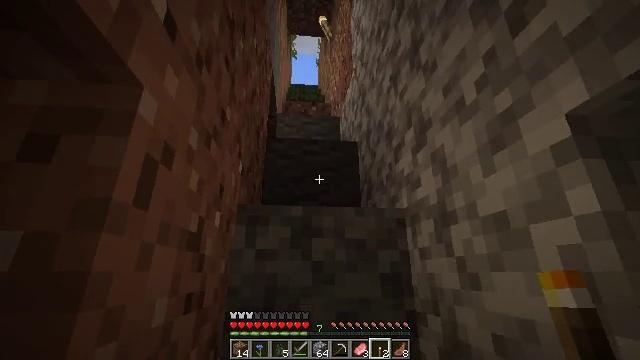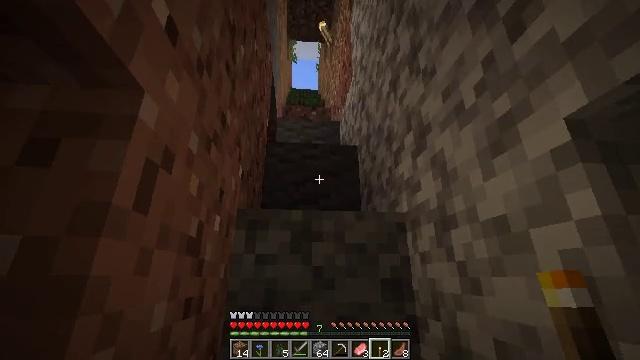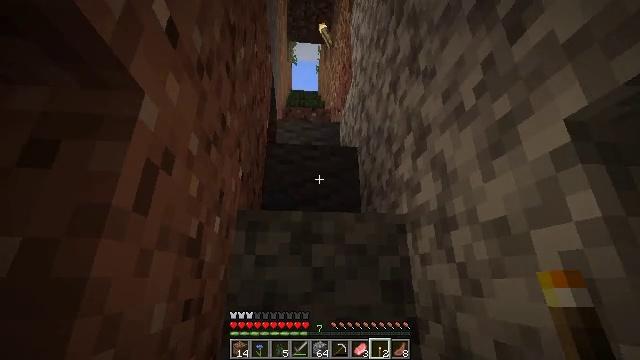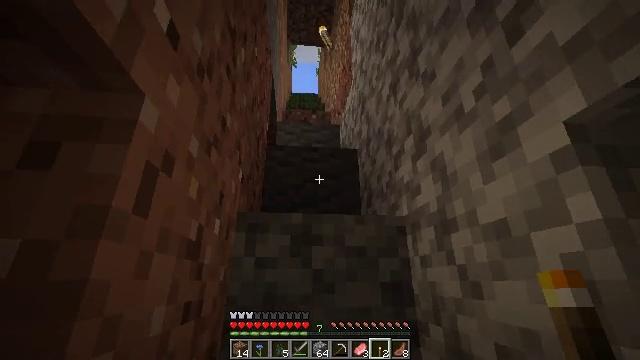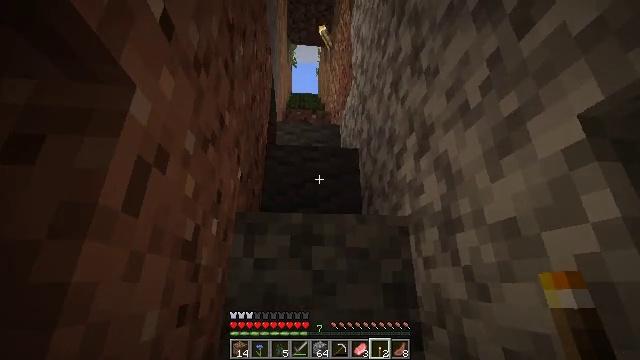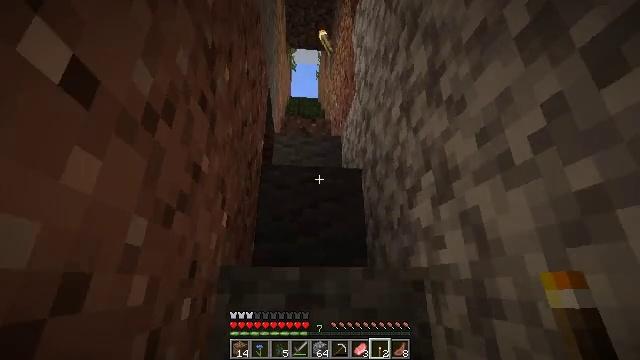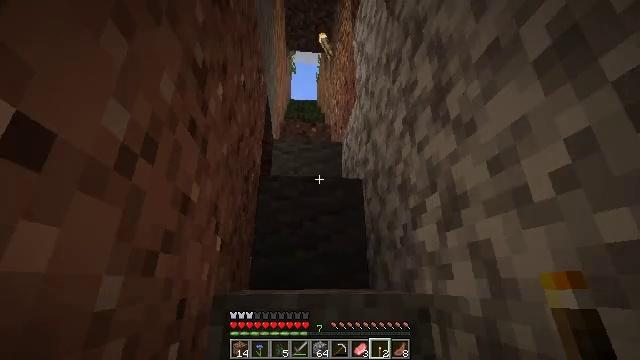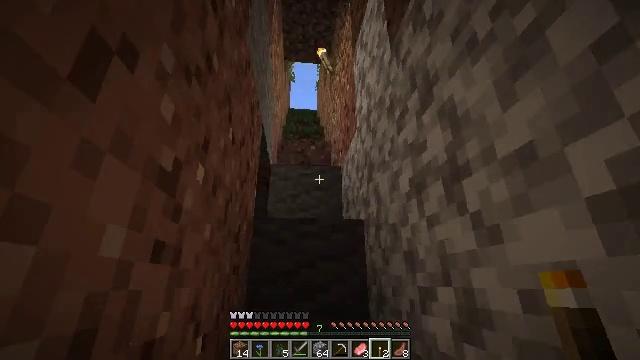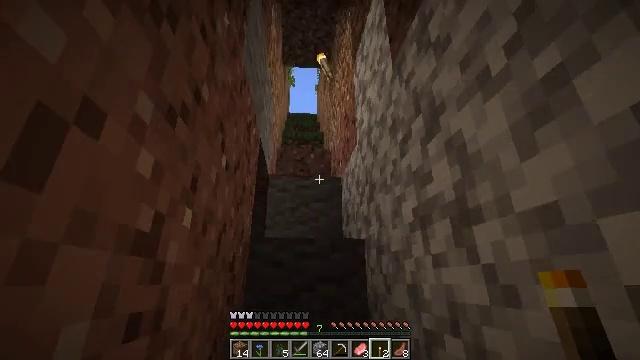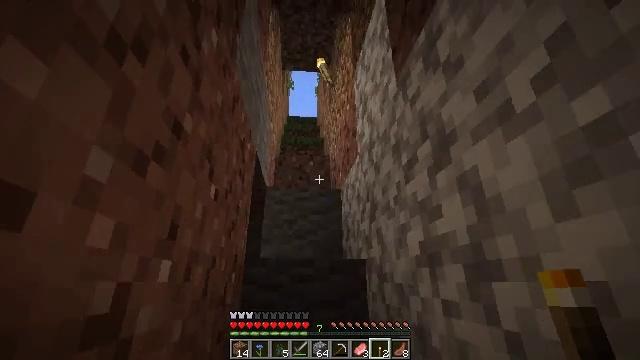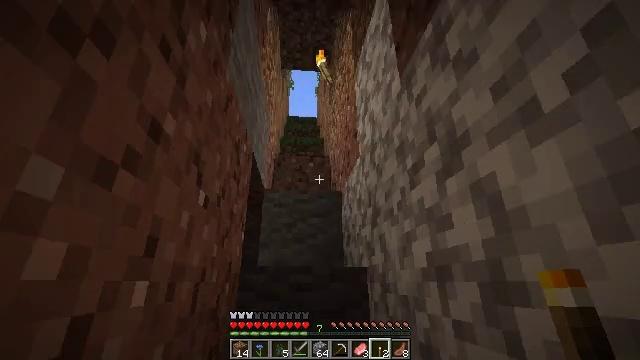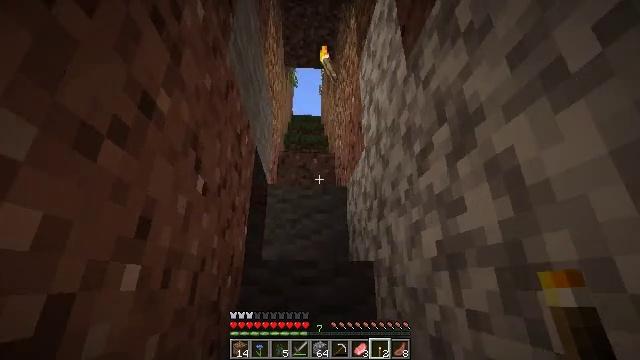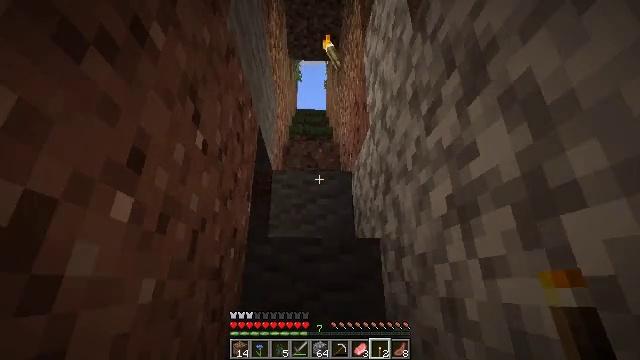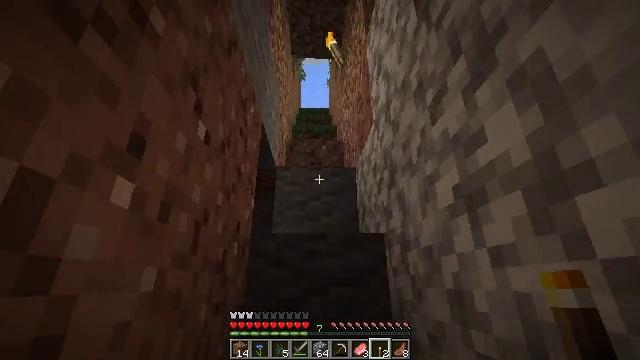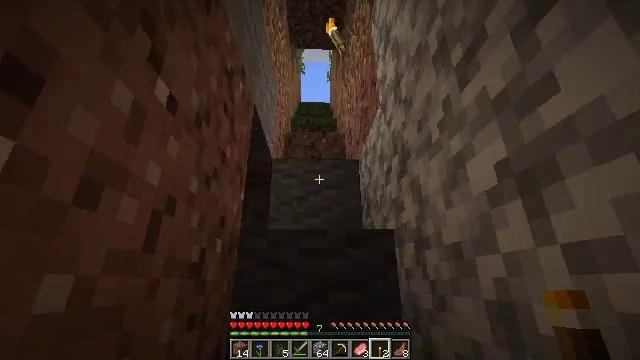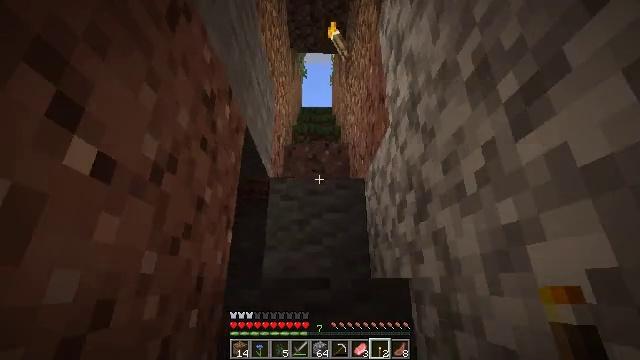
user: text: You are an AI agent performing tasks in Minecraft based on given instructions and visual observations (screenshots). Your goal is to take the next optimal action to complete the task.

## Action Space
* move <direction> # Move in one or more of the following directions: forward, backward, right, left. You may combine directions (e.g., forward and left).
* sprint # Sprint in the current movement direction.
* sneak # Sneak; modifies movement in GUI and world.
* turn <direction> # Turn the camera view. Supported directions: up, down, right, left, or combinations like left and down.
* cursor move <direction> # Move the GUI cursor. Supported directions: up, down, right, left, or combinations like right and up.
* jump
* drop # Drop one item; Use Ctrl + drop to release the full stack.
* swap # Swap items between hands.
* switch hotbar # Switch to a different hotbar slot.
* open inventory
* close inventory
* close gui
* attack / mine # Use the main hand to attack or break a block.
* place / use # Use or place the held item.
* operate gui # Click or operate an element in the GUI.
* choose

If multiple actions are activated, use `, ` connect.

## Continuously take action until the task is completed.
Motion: motion action
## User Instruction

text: Craft a set of cobblestone stairs with cobblestone.
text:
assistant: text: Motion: no_op
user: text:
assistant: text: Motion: no_op
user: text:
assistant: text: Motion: no_op
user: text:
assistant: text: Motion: move forward
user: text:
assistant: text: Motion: move forward, jump
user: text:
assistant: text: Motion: move forward, jump
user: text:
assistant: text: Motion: move forward, jump
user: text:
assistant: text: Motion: move forward, jump
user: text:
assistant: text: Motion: move forward, jump
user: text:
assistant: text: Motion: move forward, jump
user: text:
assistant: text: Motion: move forward, turn left, jump
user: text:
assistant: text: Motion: move forward, turn left, jump
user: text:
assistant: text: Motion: move forward, jump
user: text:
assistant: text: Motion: move forward, jump
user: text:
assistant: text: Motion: move forward, jump
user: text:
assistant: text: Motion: move forward, jump
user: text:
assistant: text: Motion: move forward, turn left, jump
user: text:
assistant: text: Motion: move forward, jump
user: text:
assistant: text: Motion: move forward, jump
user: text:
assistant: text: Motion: move forward, jump
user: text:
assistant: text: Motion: move forward, jump
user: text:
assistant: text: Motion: move forward, jump
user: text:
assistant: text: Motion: move forward, jump
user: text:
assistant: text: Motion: move forward, jump
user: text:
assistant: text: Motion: move forward, jump
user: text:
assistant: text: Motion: move forward, jump
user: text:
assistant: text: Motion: move forward, jump
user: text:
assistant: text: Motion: move forward, jump
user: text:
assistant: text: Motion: move forward, jump
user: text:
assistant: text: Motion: move forward, jump